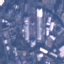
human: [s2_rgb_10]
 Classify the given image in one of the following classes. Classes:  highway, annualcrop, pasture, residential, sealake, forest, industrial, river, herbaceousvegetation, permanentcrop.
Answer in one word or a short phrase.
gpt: Industrial